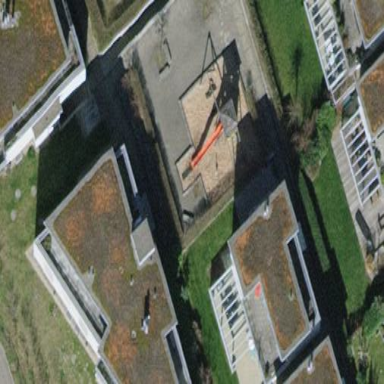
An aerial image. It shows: Playground area for leisure activities on the land.